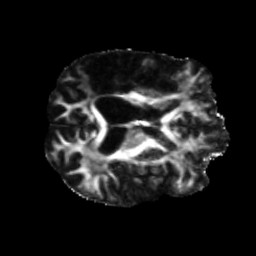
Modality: FA
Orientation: axial
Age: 47
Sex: male
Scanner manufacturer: siemens
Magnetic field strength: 3 T
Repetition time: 5.25 s
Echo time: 0.08 s